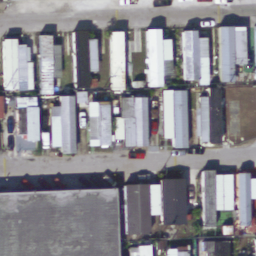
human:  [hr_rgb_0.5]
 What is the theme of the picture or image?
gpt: mobile home park